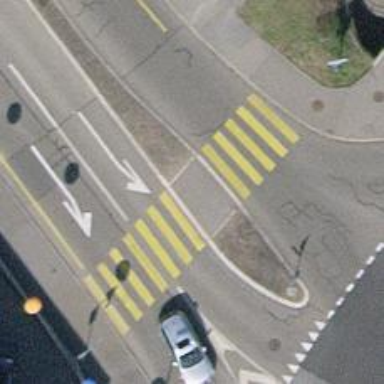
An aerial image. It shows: Traffic calming island.